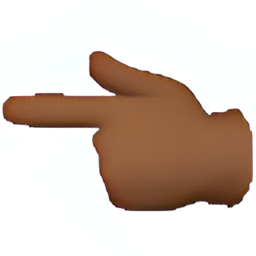
Name: white left pointing backhand index
Emoji: 👈🏾
Group: People & Body
Sub-group: hand-single-finger